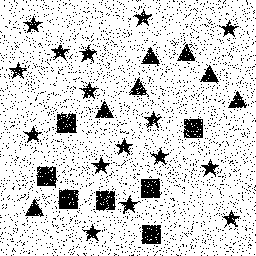
Squares: 7
Triangles: 7
Stars: 16
Total shapes: 30